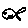
Label: fish